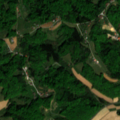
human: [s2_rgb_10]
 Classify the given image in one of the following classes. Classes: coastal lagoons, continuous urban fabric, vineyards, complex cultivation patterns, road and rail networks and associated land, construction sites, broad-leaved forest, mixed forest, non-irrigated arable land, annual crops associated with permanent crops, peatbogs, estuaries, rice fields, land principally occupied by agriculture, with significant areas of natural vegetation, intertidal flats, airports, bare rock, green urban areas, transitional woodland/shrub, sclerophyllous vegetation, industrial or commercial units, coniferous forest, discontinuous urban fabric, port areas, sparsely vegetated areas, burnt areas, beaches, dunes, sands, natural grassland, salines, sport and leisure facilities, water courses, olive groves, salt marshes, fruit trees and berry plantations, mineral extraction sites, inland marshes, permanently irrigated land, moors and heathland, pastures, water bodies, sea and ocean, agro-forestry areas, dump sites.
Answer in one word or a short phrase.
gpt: non-irrigated arable land, pastures, complex cultivation patterns, broad-leaved forest